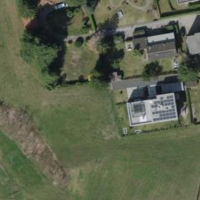
EUNIS habitat code: 52
Species observed at this site:
Phytolacca americana